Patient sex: M
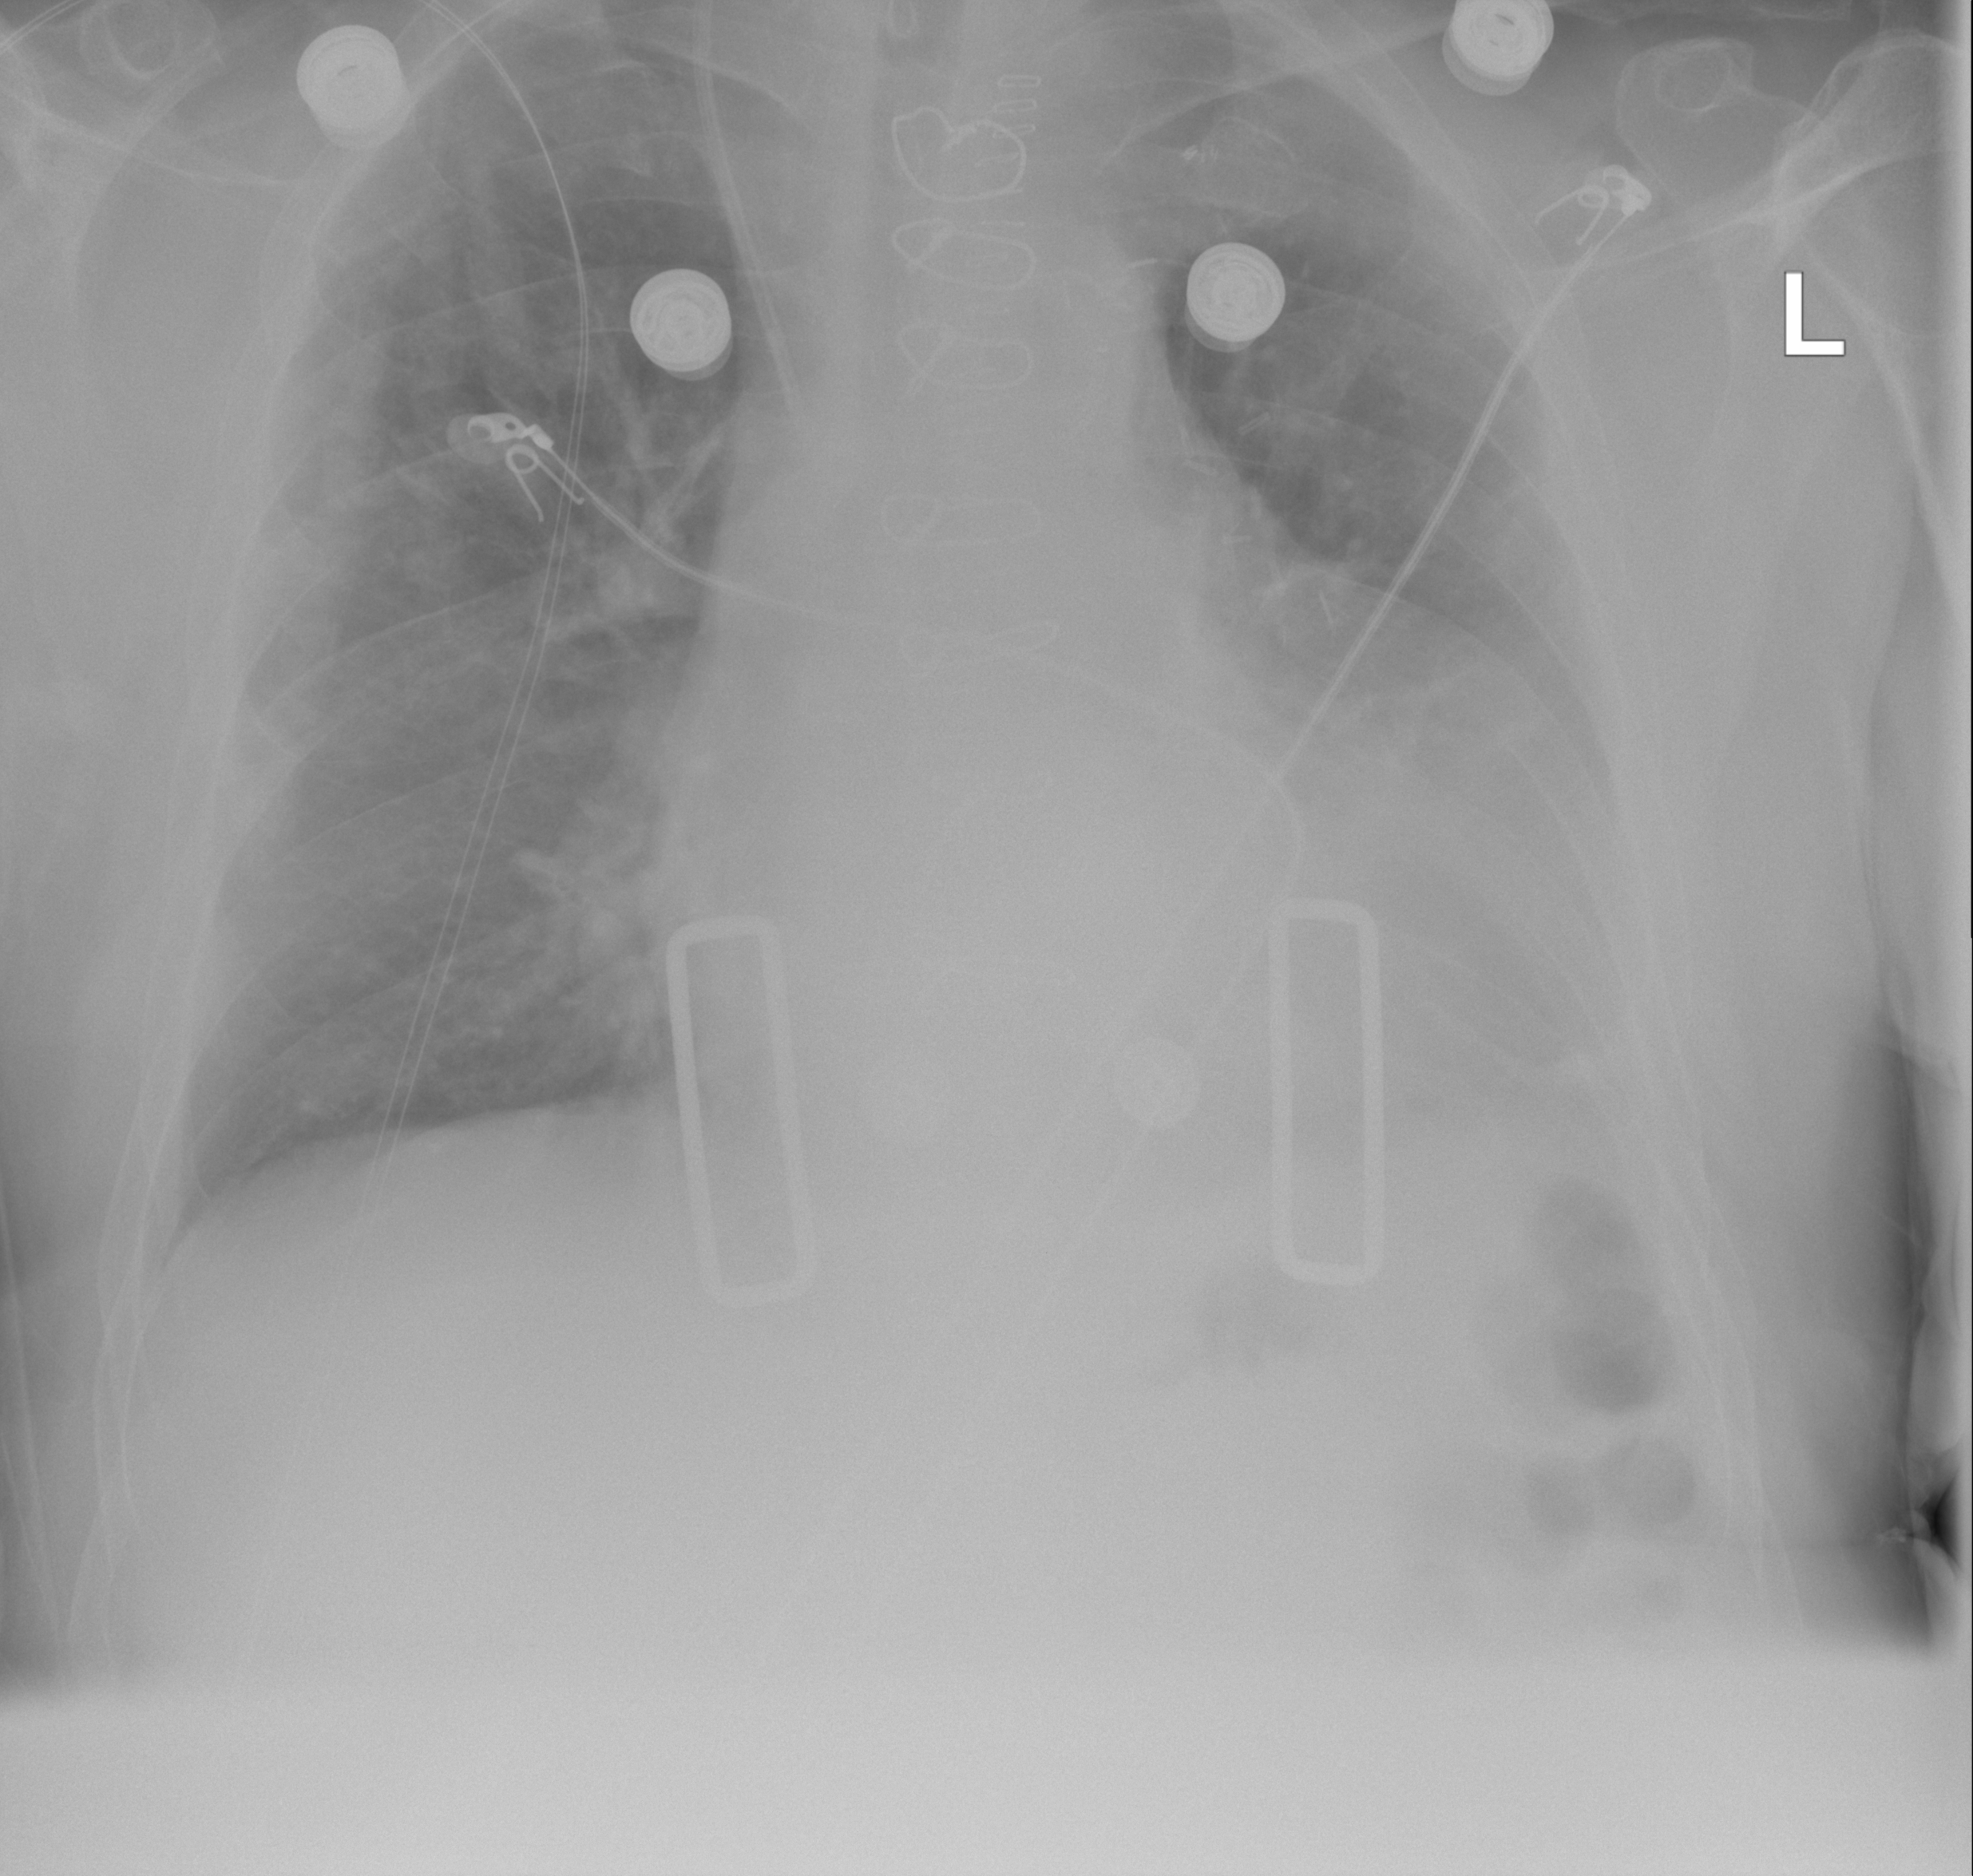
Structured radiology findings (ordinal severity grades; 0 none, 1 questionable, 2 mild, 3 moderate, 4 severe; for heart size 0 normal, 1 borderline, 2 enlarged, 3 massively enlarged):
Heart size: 2
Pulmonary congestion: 1
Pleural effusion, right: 0
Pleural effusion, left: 0
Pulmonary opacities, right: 0
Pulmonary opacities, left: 0
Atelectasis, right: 0
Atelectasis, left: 2